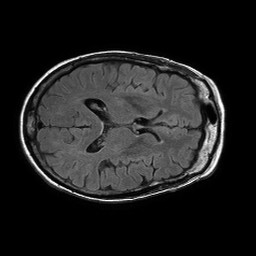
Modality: FLAIR
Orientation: axial
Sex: female
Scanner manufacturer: philips
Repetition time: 11 s
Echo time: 0.125 s